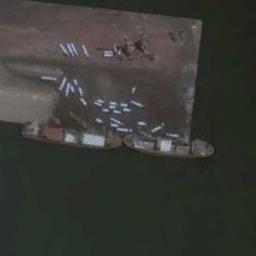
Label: ship